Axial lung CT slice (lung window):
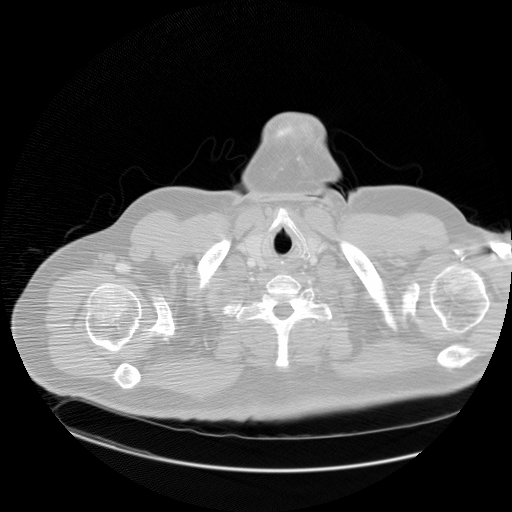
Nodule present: no